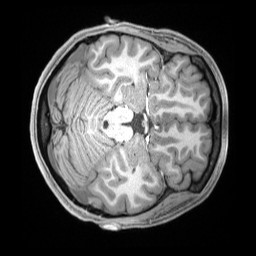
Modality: T1w
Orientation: axial
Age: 19
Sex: female
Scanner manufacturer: siemens
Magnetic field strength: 3 T
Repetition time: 2.4 s
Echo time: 0.00226 s